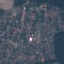
Label: Residential